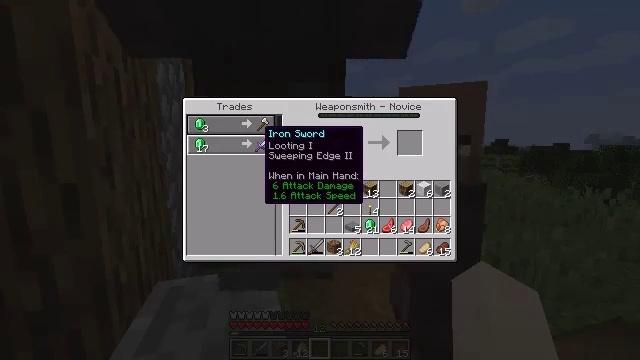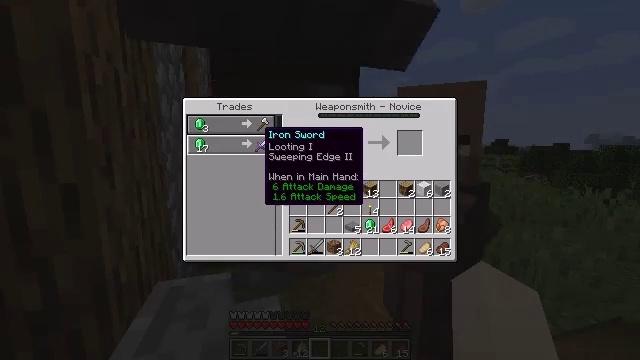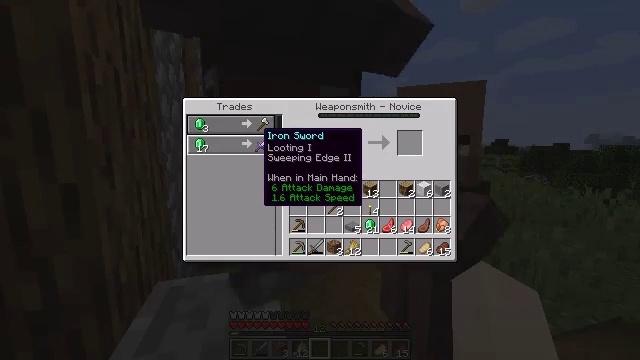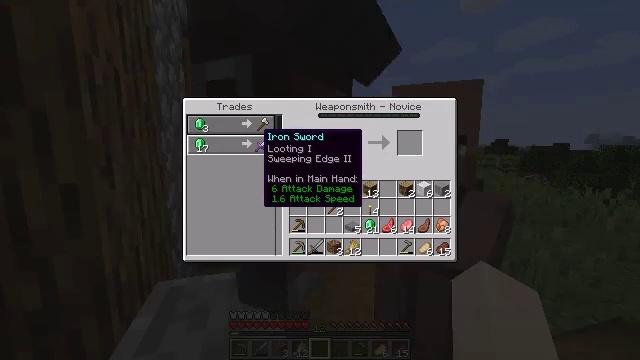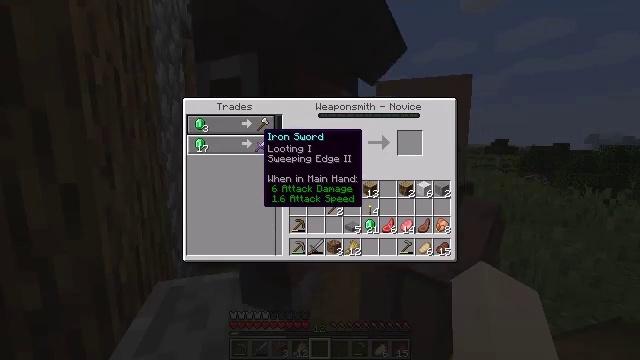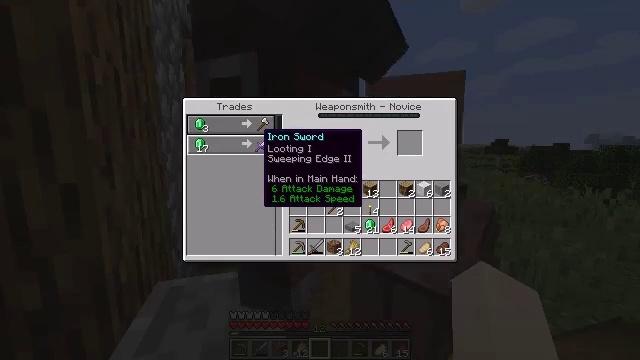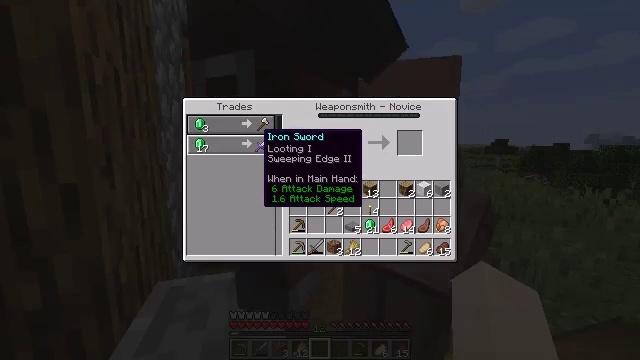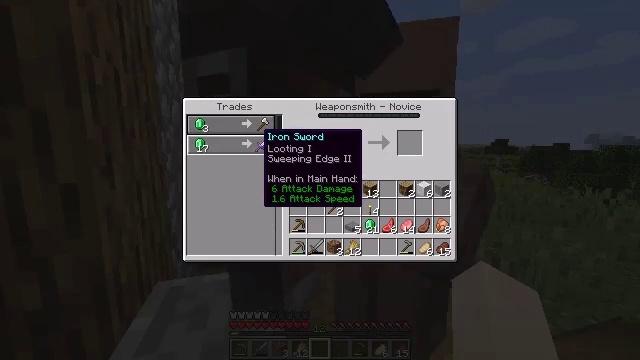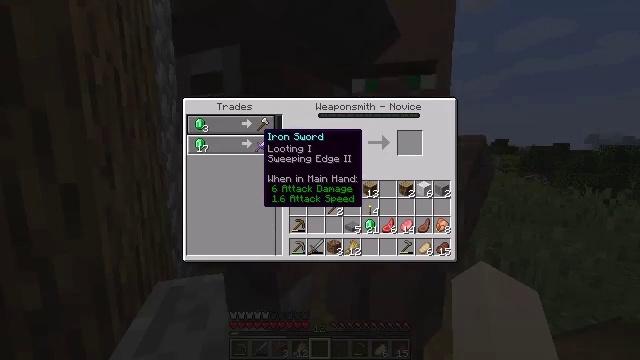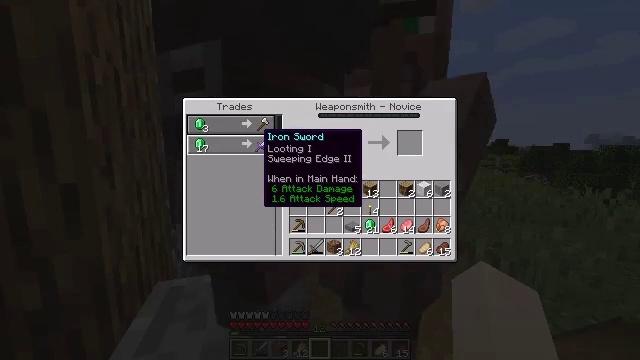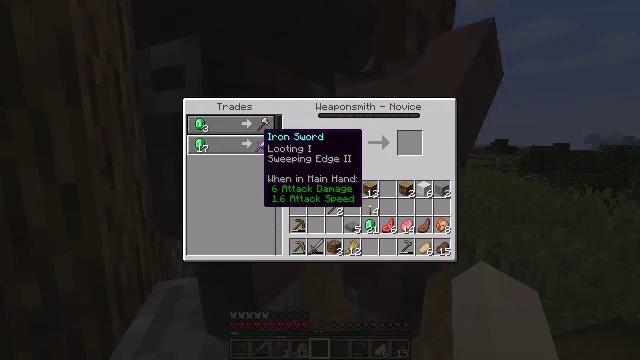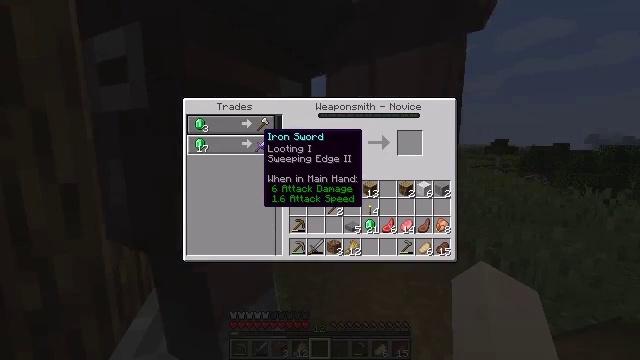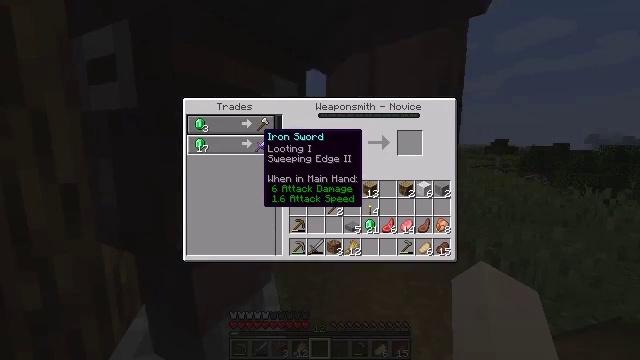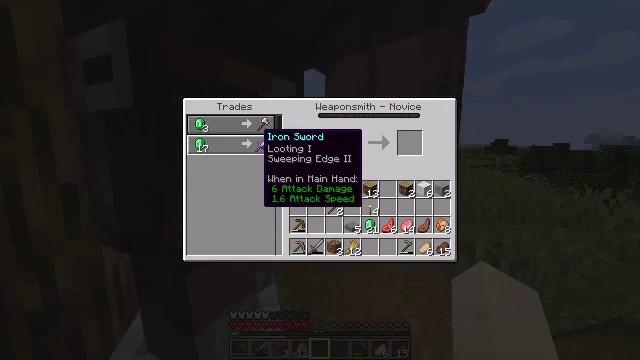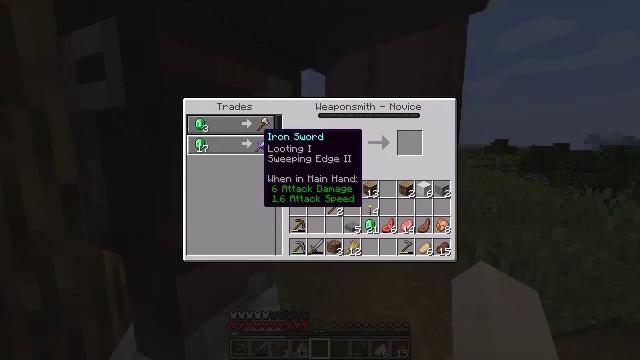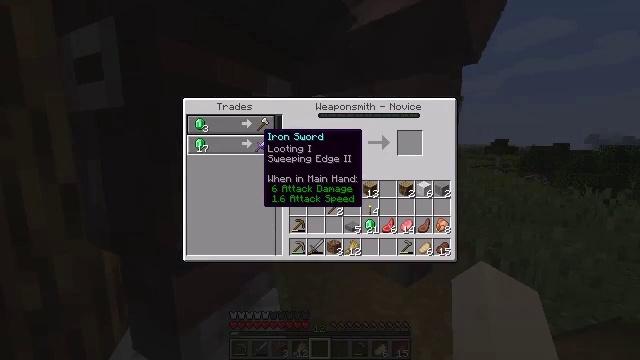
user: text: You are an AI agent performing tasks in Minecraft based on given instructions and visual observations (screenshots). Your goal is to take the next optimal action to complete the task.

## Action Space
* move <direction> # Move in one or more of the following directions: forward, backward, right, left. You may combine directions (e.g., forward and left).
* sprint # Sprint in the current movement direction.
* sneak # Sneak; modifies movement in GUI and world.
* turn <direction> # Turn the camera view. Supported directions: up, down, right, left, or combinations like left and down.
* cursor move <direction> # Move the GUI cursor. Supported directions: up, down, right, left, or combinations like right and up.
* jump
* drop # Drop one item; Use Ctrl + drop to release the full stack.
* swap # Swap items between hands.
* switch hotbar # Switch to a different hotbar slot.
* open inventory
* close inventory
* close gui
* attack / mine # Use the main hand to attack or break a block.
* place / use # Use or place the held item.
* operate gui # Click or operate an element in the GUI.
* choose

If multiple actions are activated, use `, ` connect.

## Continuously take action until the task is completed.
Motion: motion action
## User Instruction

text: Recycle the grindstone by mining it.
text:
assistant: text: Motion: no_op
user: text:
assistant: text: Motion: no_op
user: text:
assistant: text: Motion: no_op
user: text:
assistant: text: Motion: no_op
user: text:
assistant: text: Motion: no_op
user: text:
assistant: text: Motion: no_op
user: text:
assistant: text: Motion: no_op
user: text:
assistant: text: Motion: no_op
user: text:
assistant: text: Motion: no_op
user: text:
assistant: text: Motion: no_op
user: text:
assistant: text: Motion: no_op
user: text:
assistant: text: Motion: no_op
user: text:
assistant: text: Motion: no_op
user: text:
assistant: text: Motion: no_op
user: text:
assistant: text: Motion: no_op
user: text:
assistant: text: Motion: no_op
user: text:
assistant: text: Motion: no_op
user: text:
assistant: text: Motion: cursor move left and up
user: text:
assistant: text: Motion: no_op
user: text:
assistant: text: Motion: no_op
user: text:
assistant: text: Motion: no_op
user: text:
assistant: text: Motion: no_op
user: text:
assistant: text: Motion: no_op
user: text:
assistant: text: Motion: no_op
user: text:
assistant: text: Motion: no_op
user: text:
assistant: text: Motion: no_op
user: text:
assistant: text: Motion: no_op
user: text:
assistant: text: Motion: no_op
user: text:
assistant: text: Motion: no_op
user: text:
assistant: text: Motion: close gui